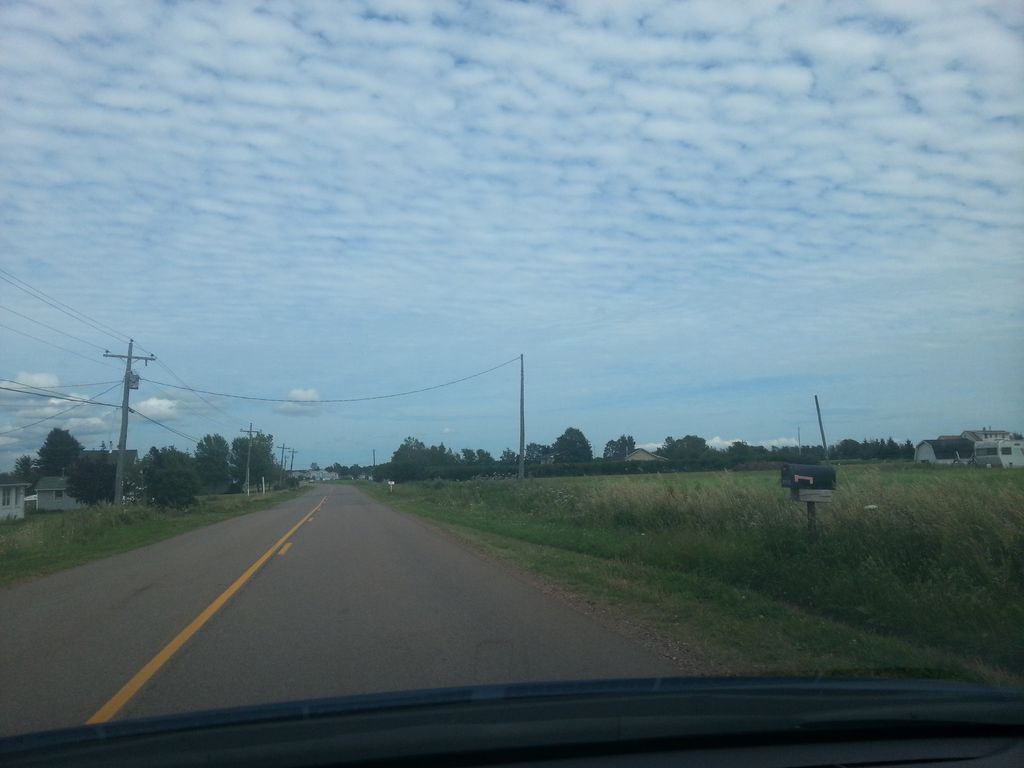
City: charlottetown